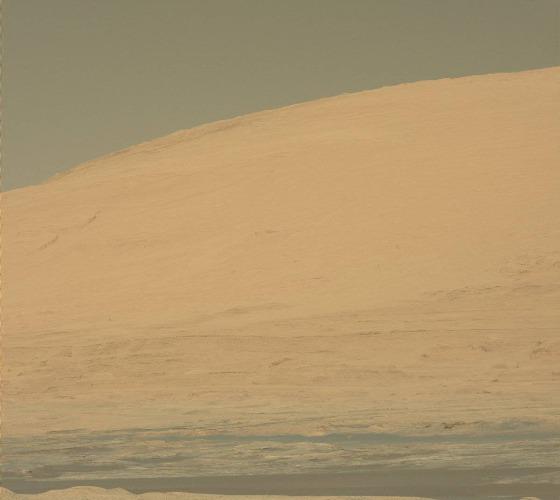
Terrain classes present: Gravel / Sand / Soil, Sky / Distant Mountains